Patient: sex M, age 71
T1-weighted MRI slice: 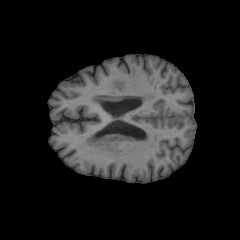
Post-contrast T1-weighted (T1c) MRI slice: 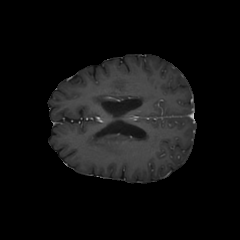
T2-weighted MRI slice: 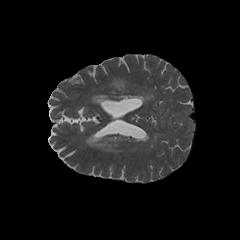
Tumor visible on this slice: yes
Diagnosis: Astrocytoma, IDH-wildtype
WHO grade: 2